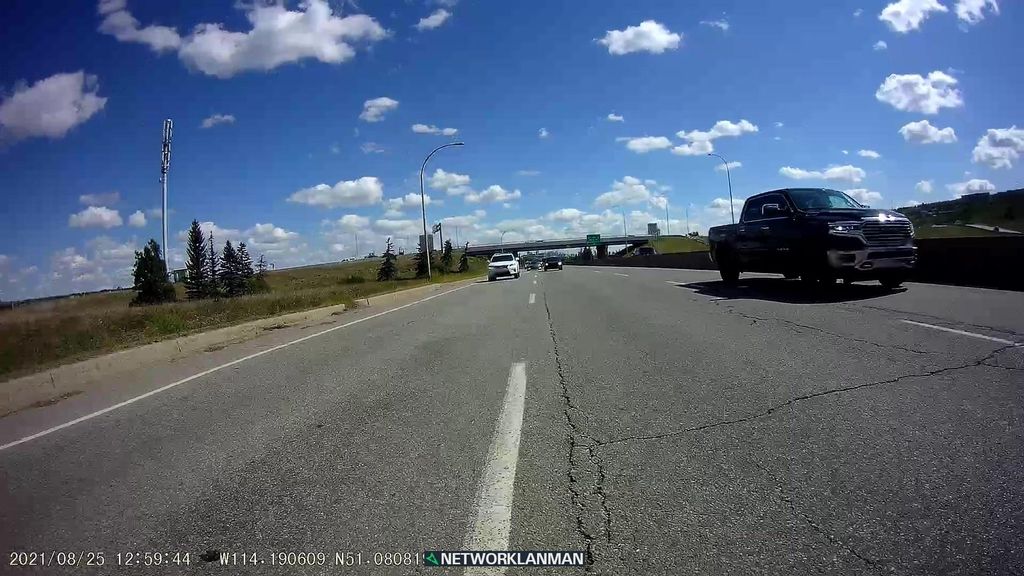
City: calgary